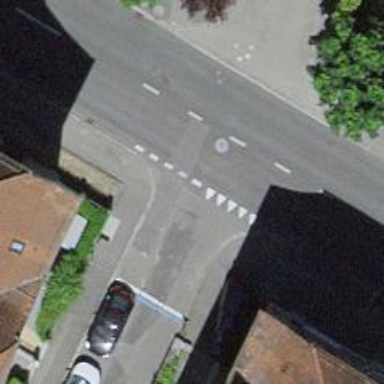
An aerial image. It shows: Kerb barrier.